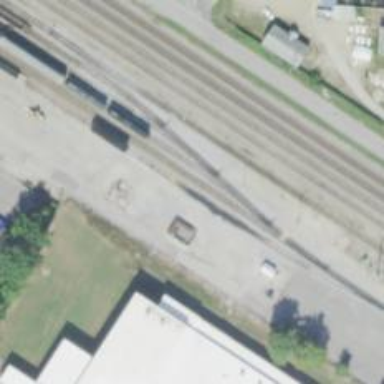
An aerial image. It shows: Railway siding for service.